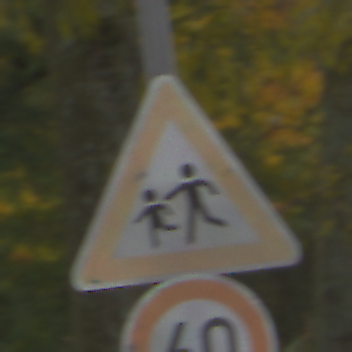
Verkehrszeichen: KinderRechts
Zusatzzeichen unten: Geschwindigkeit60
Umgebung: Outdoor, Nature
Tageszeit: Midday
Wetter: Overcast
Licht: Natural
Jahreszeit: Autumn
Kontrast: LowContrast